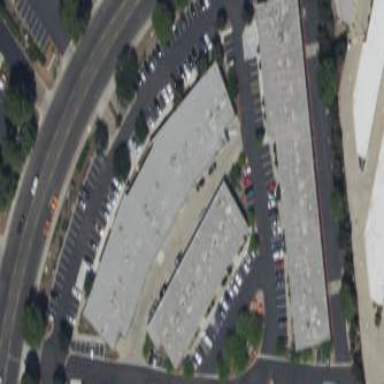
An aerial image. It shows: Industrial building.